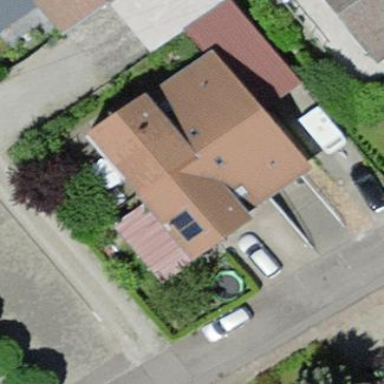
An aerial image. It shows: Terrace building.